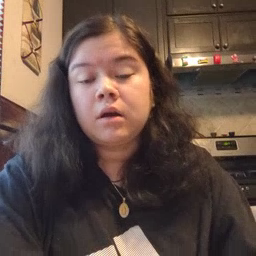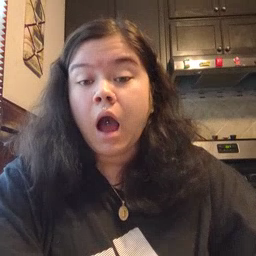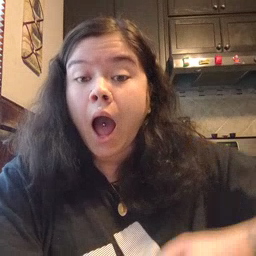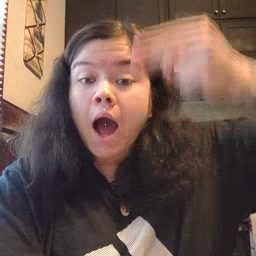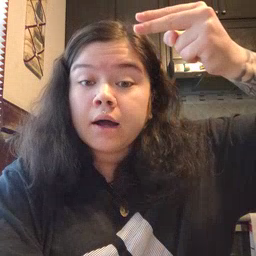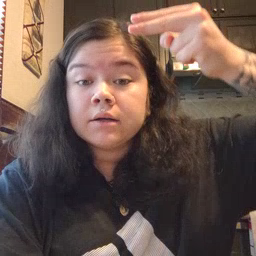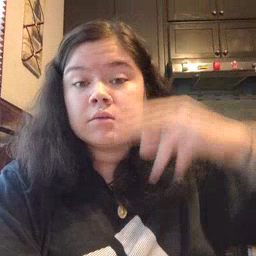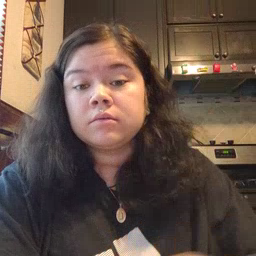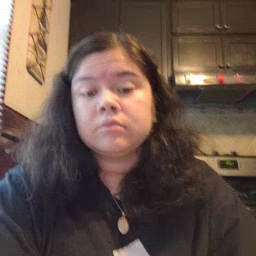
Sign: high